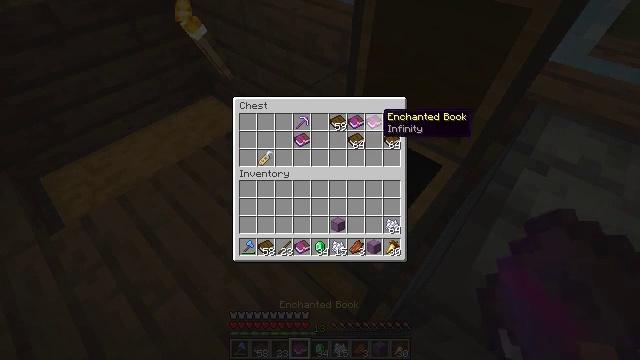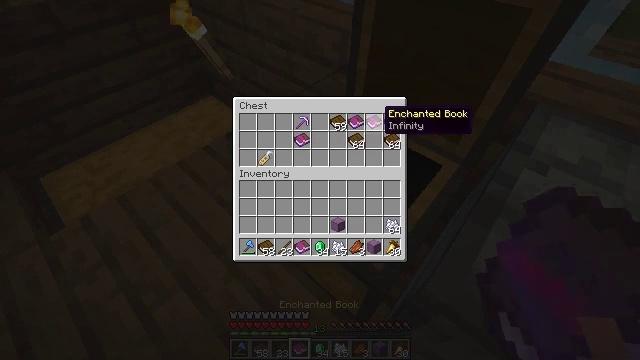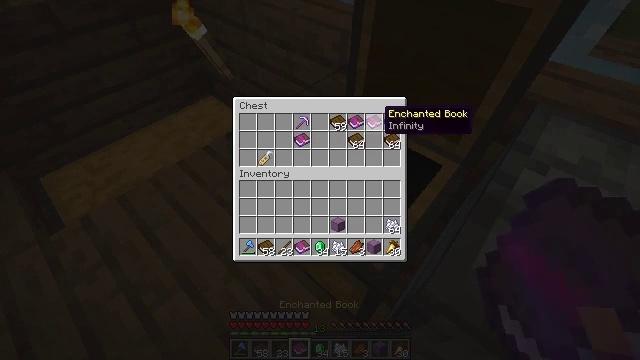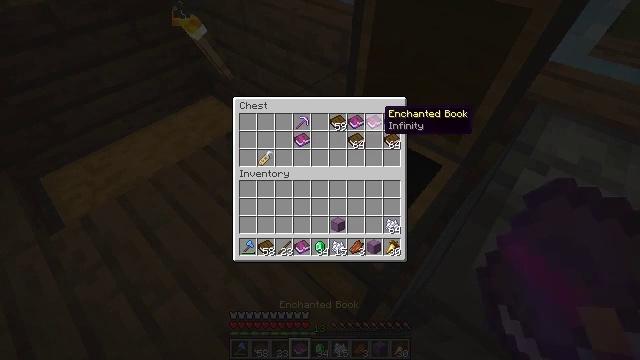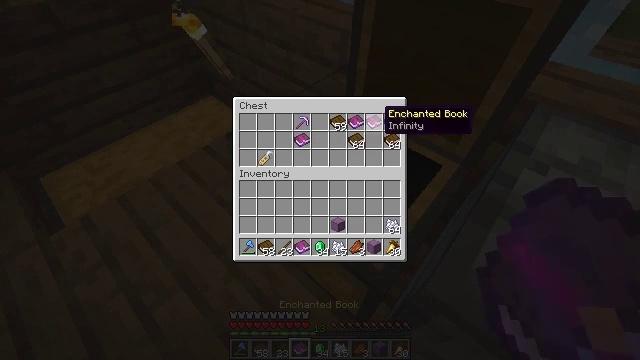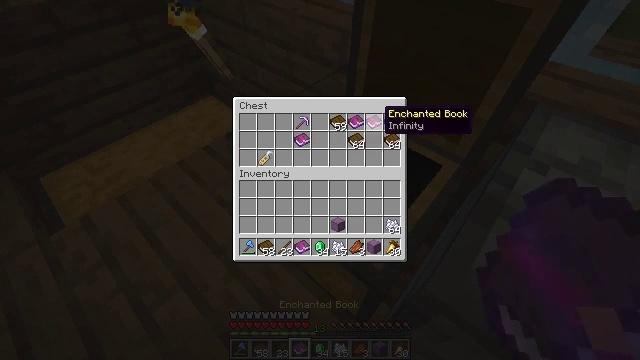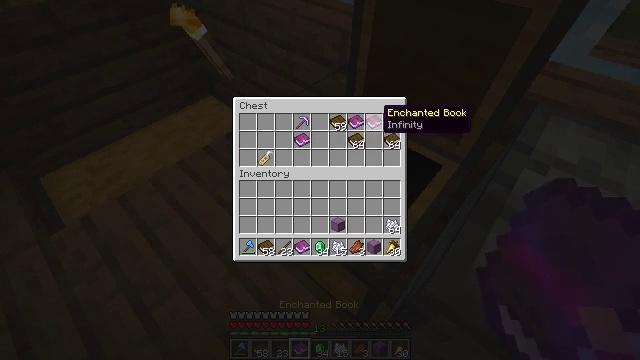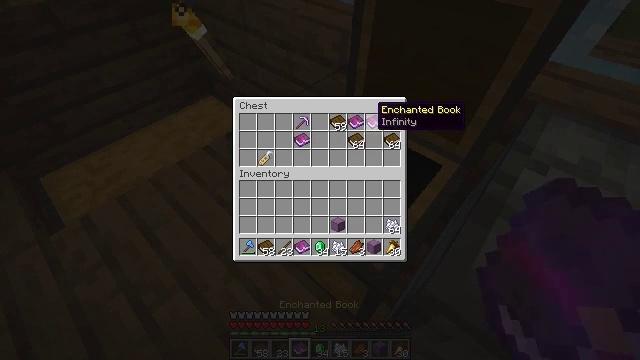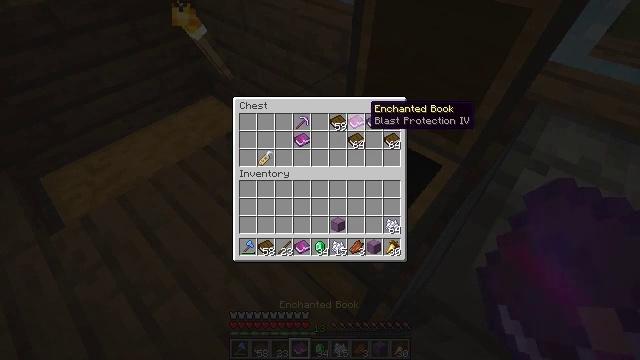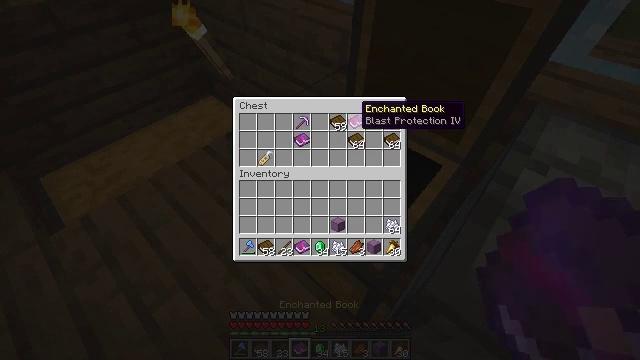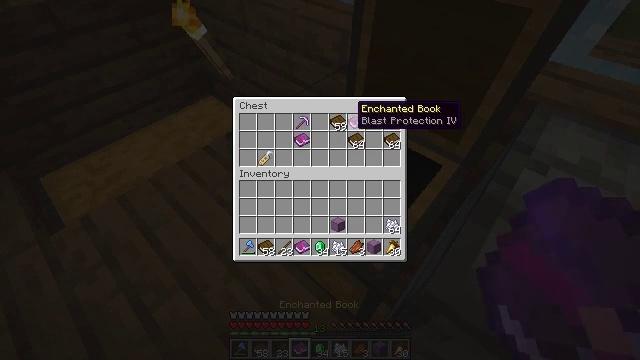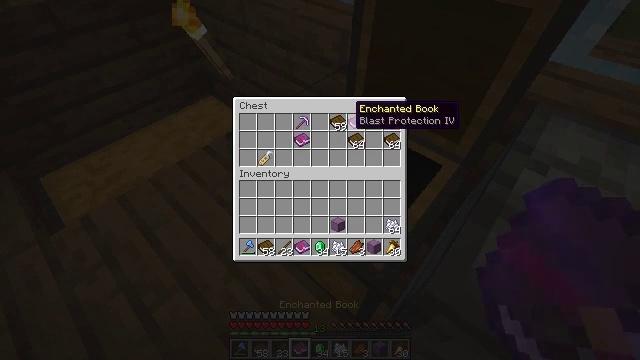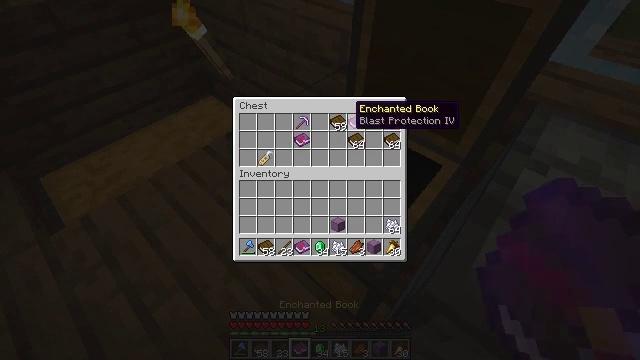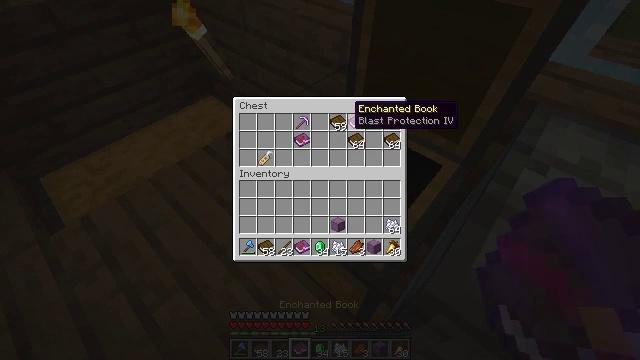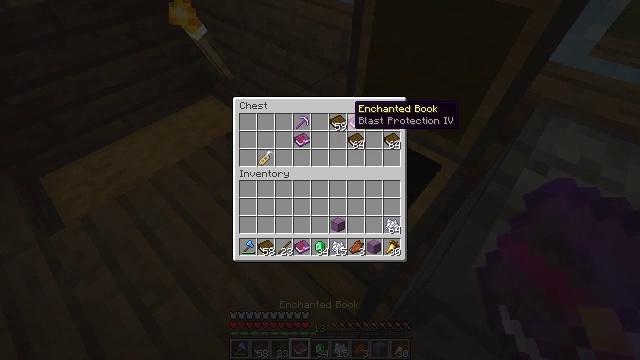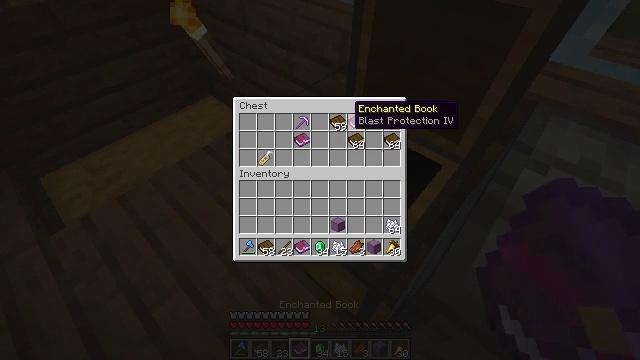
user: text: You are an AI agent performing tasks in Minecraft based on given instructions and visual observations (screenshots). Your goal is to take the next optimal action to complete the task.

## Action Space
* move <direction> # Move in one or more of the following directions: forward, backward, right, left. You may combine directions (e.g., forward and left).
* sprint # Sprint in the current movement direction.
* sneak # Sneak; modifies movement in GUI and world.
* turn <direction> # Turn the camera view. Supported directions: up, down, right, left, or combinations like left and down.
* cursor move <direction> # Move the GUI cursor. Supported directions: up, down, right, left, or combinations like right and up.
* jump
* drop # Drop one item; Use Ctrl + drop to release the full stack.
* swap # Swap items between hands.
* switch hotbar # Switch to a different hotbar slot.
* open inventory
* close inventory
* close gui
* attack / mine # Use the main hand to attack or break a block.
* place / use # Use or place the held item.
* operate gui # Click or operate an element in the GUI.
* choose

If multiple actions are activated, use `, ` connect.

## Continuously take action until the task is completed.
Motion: motion action
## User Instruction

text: Use the enchanting table to craft an enchanted book.
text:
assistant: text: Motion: sneak
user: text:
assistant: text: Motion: sneak
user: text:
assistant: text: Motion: sneak
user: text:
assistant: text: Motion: sneak
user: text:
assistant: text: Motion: sneak
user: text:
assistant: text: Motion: sneak
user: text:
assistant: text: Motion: sneak
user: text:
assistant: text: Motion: sneak
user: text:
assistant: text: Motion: sneak, cursor move left
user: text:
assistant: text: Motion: sneak
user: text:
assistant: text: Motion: sneak
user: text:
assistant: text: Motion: sneak
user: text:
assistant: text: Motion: sneak
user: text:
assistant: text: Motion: sneak
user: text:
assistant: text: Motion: sneak
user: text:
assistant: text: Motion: sneak
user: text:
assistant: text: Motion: sneak
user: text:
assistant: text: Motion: sneak
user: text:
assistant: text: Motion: sneak, cursor move right
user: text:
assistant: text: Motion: sneak, cursor move right
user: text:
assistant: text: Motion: sneak
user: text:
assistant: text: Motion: sneak
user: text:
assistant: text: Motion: sneak
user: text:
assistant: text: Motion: sneak
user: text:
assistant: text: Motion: sneak
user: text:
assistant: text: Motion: sneak
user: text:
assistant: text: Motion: sneak
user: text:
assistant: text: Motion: sneak
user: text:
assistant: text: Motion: sneak
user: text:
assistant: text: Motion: sneak